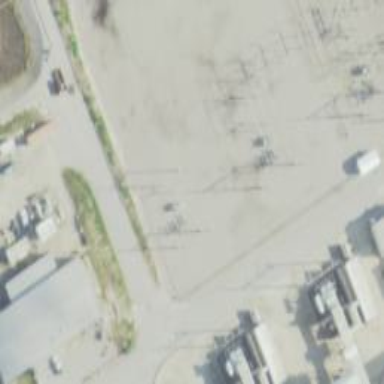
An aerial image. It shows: Switch used for power control.